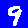
Digit: 9